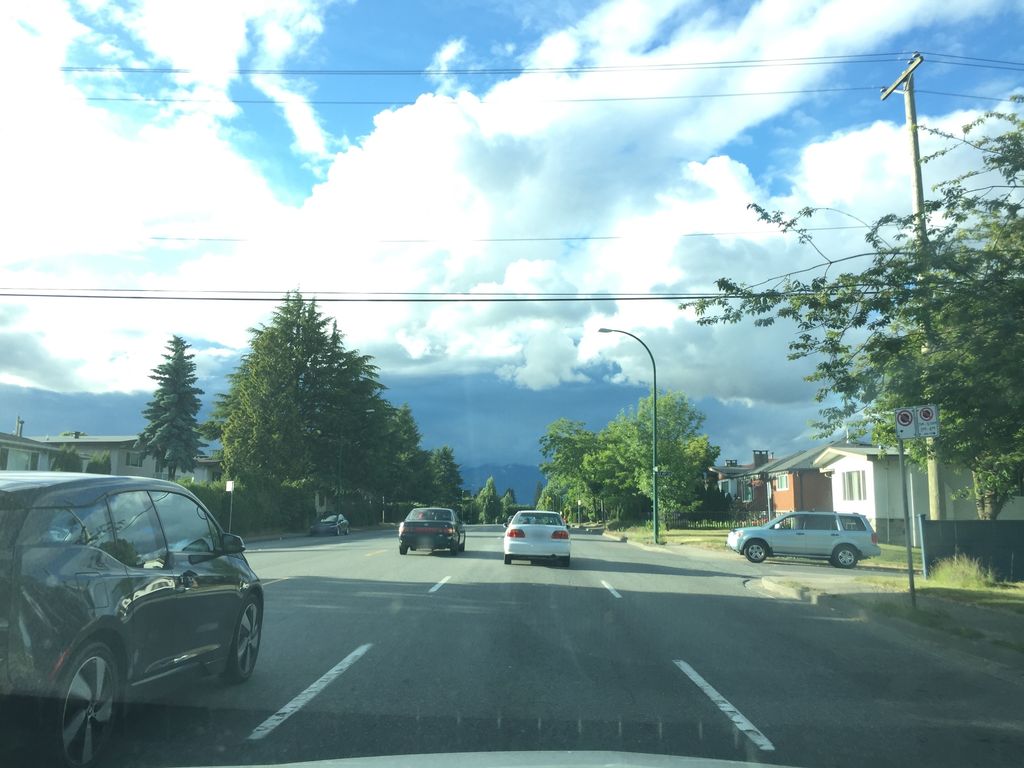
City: vancouver